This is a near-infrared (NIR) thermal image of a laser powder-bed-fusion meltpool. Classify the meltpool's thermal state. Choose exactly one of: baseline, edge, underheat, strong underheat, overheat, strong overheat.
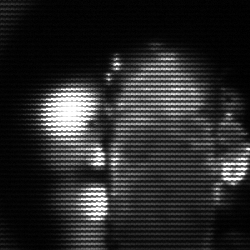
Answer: strong underheat